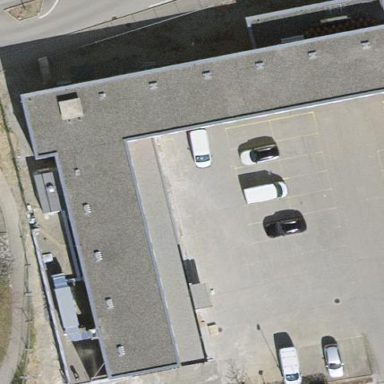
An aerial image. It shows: Hotel building.